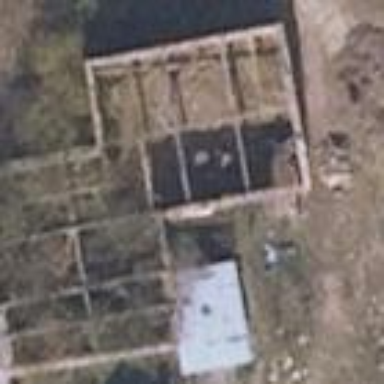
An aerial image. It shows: Ruins of building.